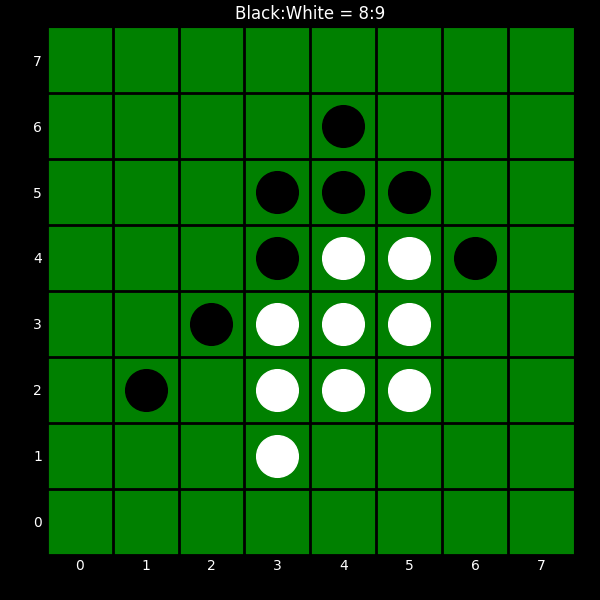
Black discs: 8
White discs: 9